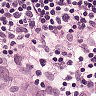
Metastatic tissue present: yes